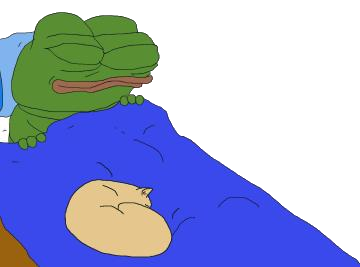
Label: 5_Pepe